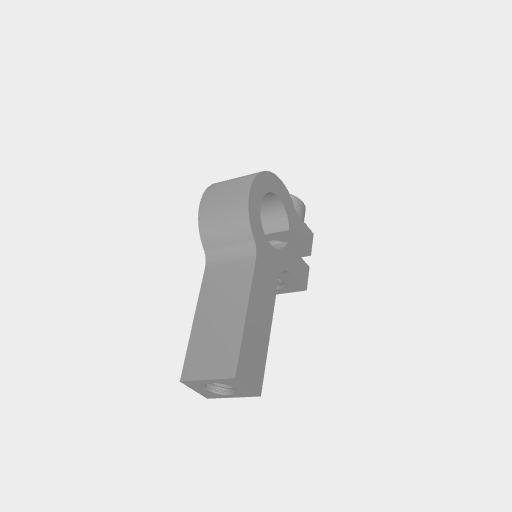
Part: Side1Post1ClampingMount8ID